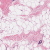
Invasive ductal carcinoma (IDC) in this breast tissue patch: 0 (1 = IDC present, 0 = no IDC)